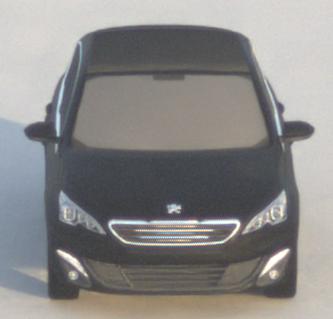
Make: Peugeot
Model: 308 VTi 82
Detailed model: 308 (II)
Model produced from: 2013/09
Model produced until: 2014/11
Doors: 5
Color: black
Road condition: dry road
Daytime: sunrise or sunset
Contrast: low contrast